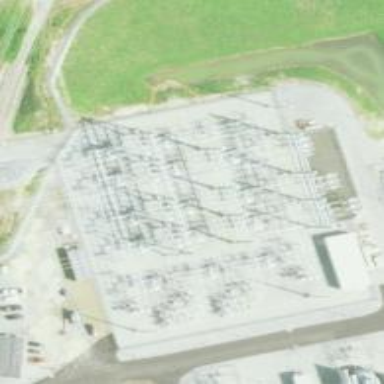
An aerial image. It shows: Switch used for power control.